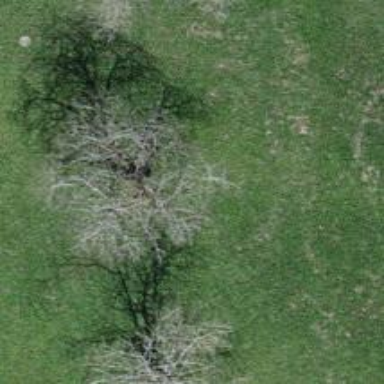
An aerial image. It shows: Single tag "natural: tree."